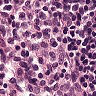
Metastatic tissue present: no